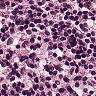
Metastatic tissue present: no